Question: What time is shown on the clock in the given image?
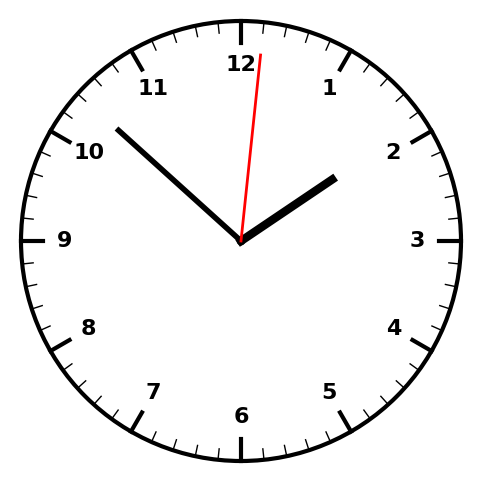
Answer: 01:52:01